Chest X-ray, AP view. Patient: 54 years old, sex F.
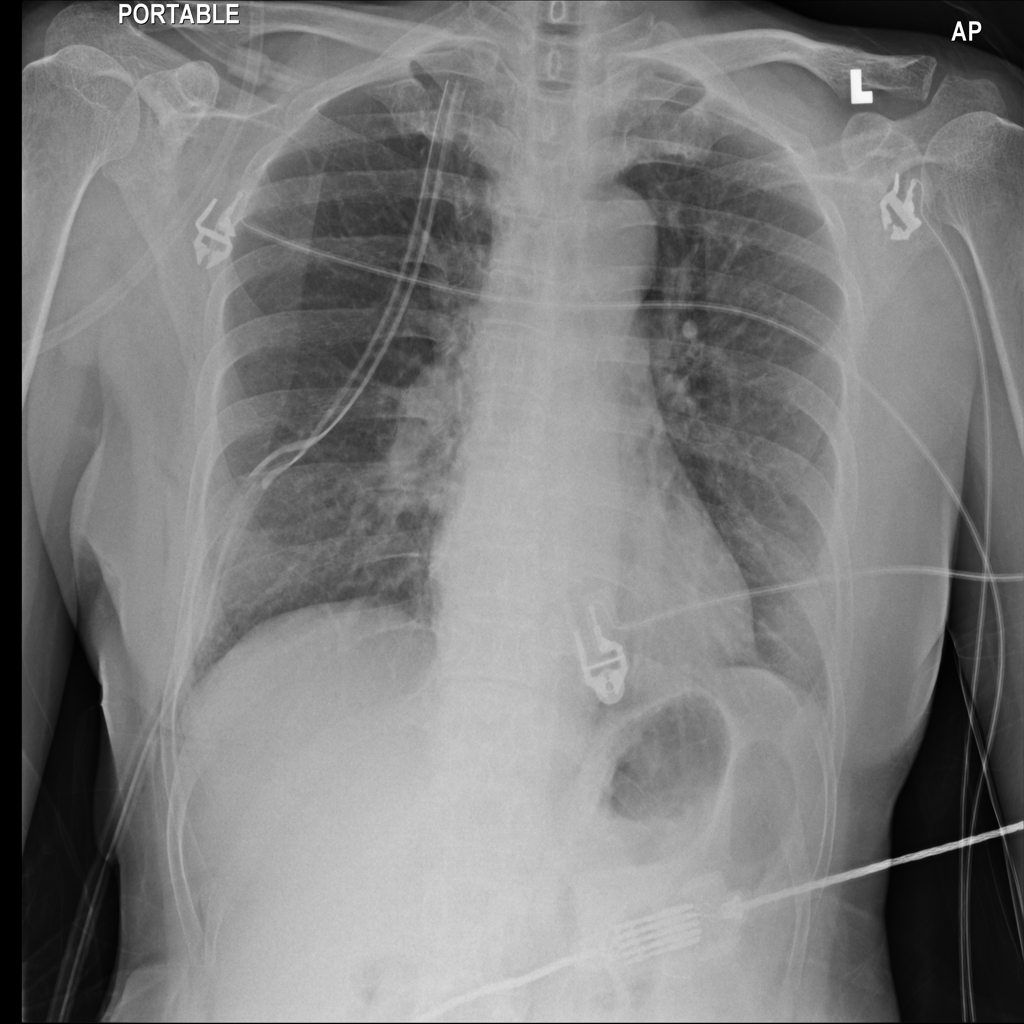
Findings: No Finding